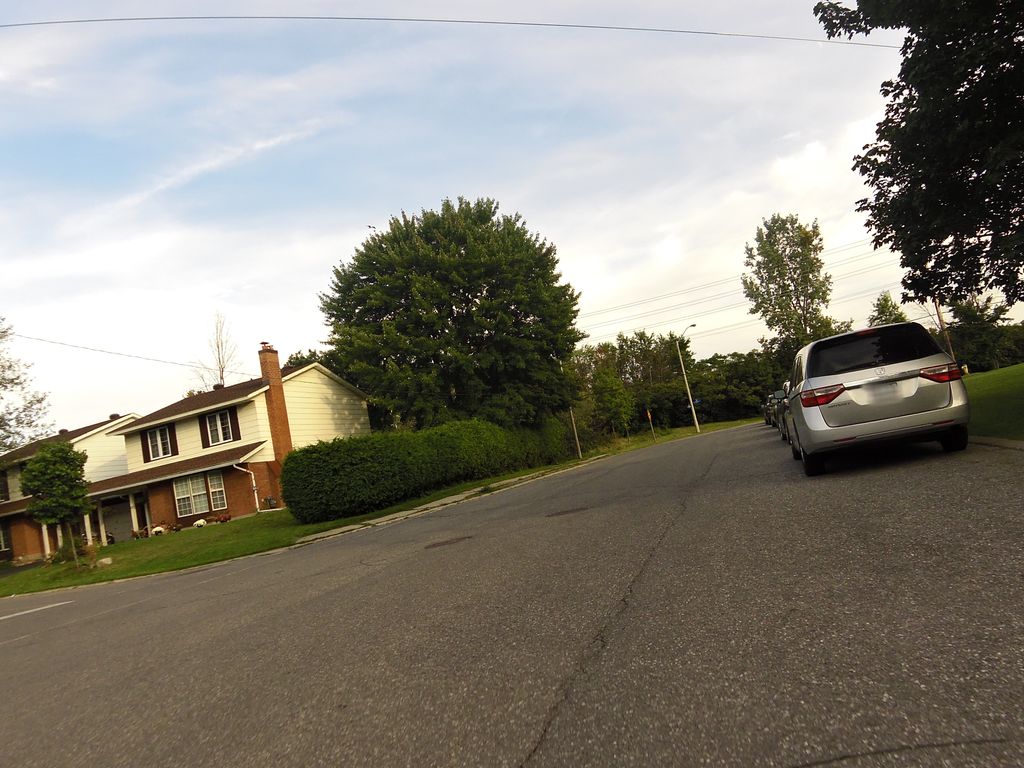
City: ottawa-gatineau